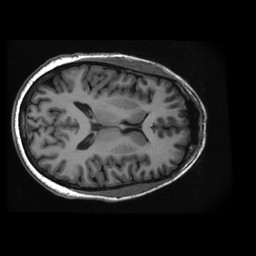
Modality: T1w
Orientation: axial
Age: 31
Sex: male
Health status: healthy
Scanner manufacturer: ge
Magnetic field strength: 3 T
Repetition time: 0.008212 s
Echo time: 0.00306 s